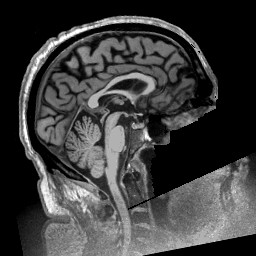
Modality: T1w
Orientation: sagittal
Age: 45
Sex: male